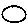
Label: circle